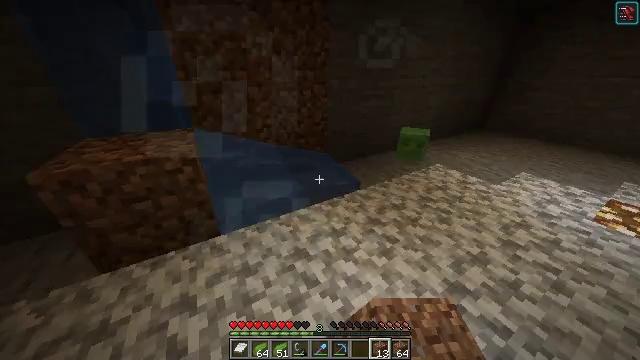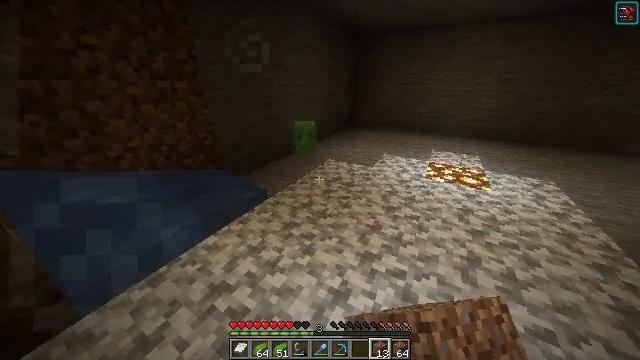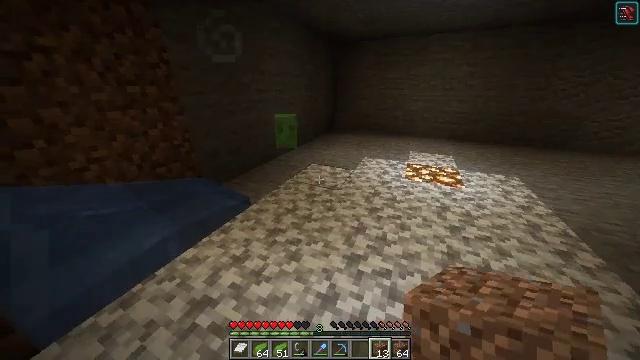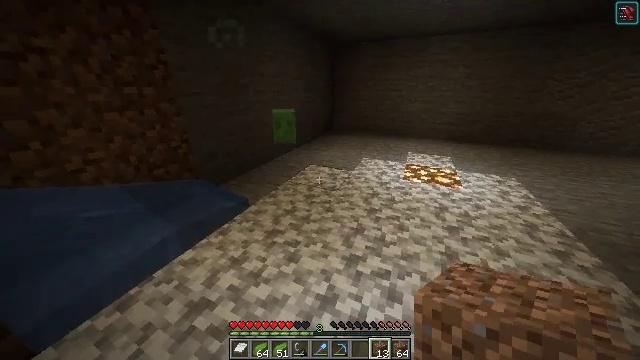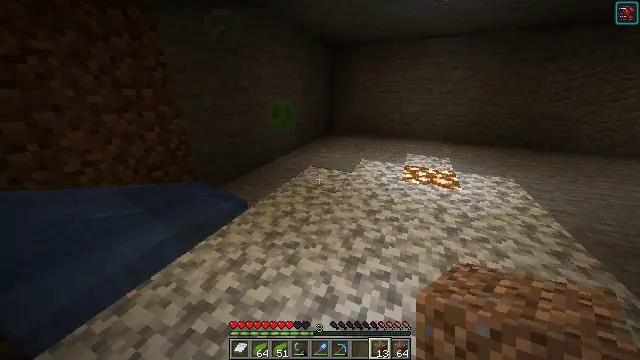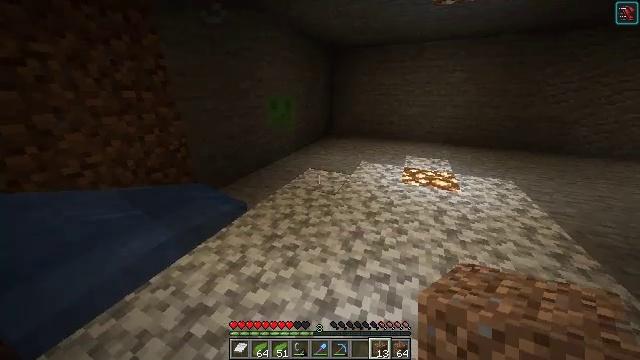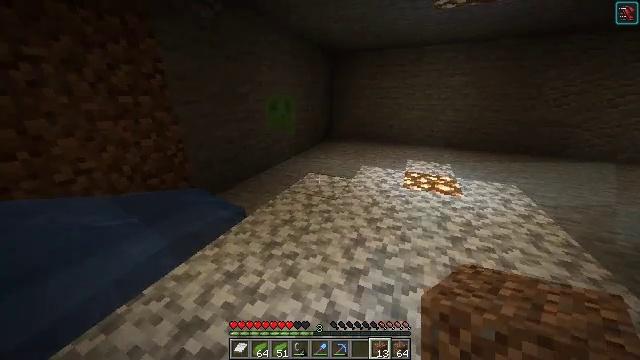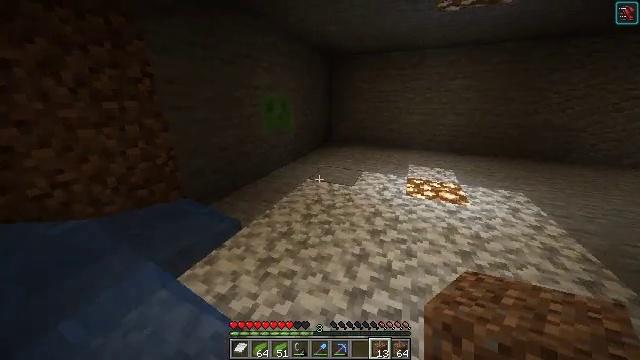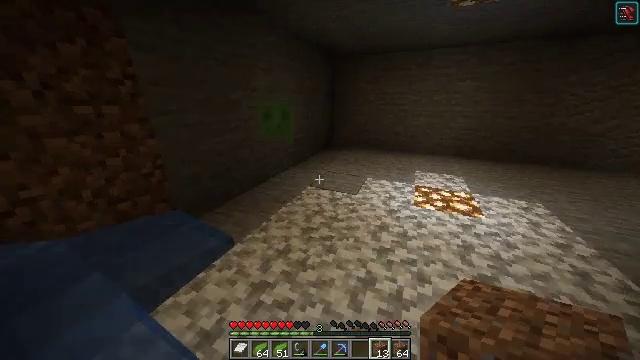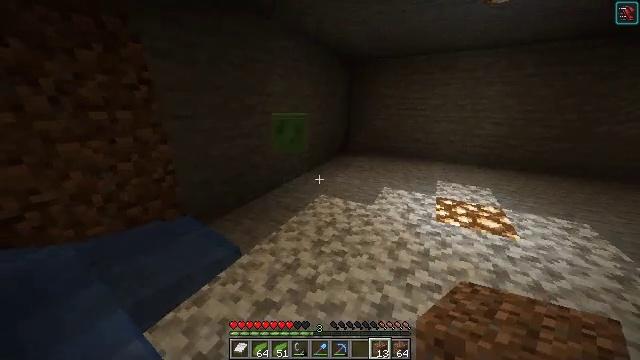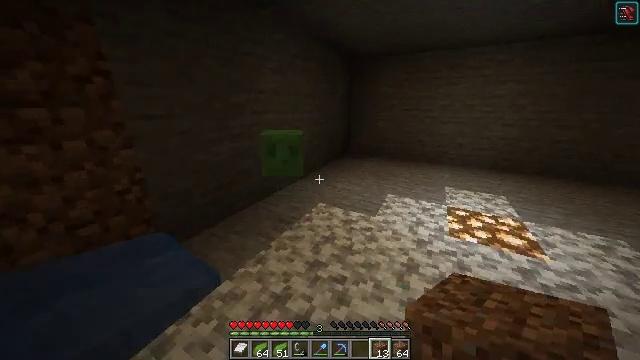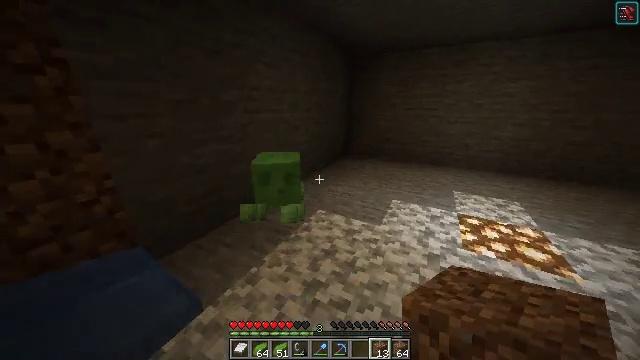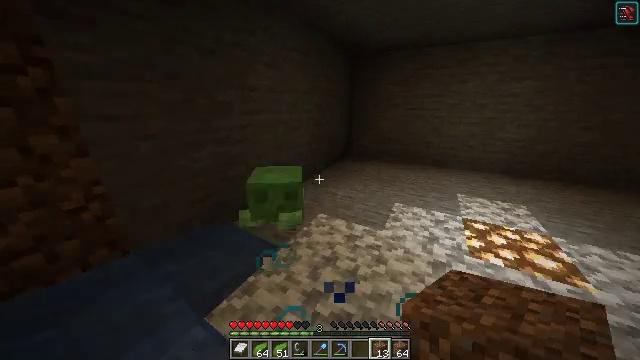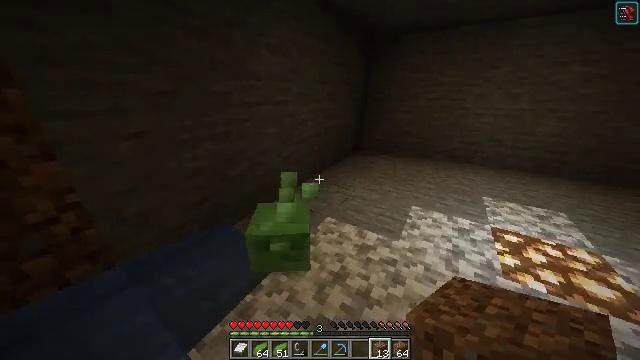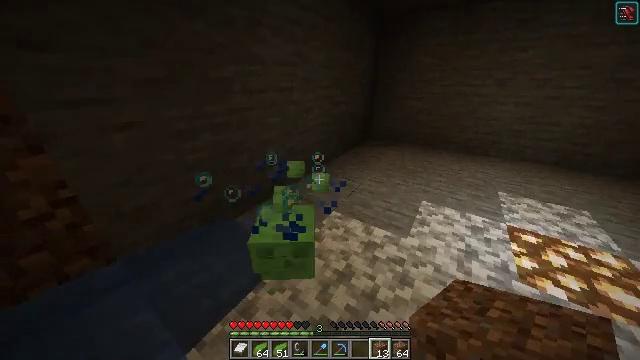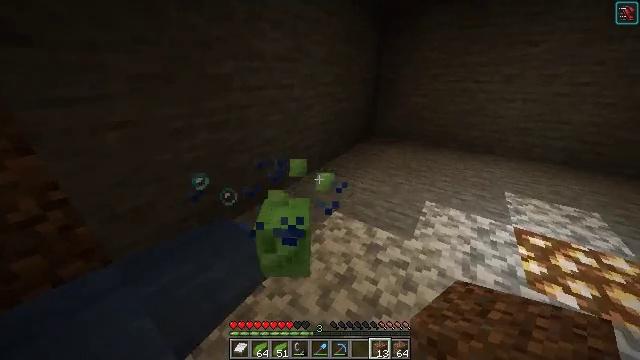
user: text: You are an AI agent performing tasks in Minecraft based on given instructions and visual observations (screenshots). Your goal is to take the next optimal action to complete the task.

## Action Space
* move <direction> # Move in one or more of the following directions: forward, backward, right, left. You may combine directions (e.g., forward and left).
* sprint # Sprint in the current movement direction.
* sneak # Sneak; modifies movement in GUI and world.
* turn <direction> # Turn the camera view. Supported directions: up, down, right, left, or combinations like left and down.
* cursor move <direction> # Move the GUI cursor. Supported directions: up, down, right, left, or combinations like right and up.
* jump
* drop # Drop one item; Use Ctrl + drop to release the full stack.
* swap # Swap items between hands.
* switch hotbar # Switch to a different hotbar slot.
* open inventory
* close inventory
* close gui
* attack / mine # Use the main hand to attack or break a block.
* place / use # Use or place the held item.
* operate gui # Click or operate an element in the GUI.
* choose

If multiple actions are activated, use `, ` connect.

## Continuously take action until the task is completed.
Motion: motion action
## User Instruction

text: Hunt a slime.
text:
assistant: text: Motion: turn right and up
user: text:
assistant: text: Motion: turn right and up
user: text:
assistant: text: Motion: no_op
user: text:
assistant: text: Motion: no_op
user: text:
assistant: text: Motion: no_op
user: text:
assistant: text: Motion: move forward
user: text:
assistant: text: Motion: move forward
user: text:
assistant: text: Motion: move forward
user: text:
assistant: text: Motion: move forward, turn left and up
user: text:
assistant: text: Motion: move forward
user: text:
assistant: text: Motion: move forward
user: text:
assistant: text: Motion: move forward
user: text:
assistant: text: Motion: turn left and down
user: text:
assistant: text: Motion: turn left and down
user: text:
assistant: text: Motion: no_op
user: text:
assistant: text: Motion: turn down
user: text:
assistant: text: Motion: turn left and down
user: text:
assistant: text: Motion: turn left and down
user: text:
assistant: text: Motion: attack / mine
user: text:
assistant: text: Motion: turn left, attack / mine
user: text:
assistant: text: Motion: turn left and down, attack / mine
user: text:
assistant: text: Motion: attack / mine
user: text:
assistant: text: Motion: no_op
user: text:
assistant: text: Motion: no_op